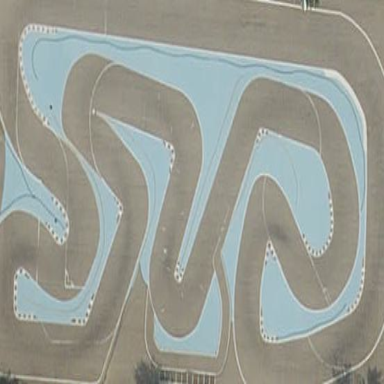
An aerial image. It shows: Karting raceway for sports enthusiasts.